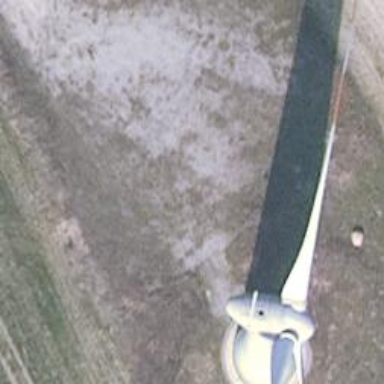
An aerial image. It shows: Wind generator with horizontal axis. The generator is wind turbine.